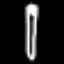
Label: fork